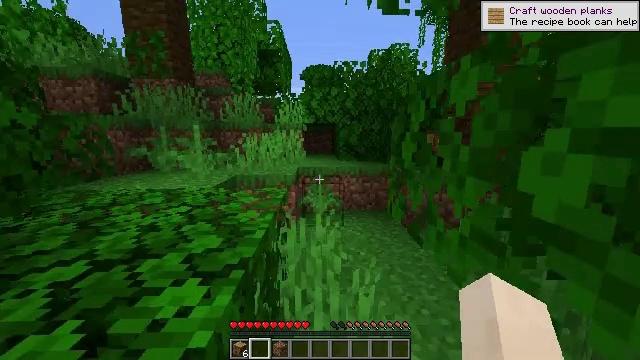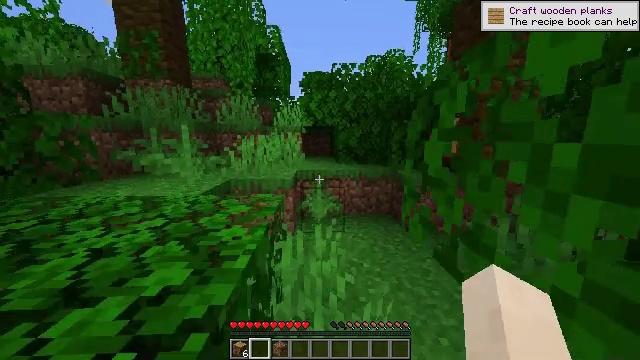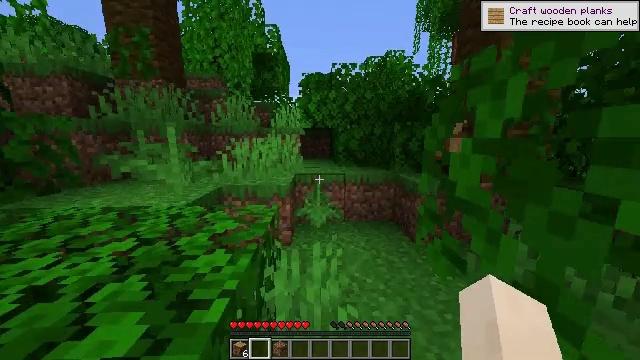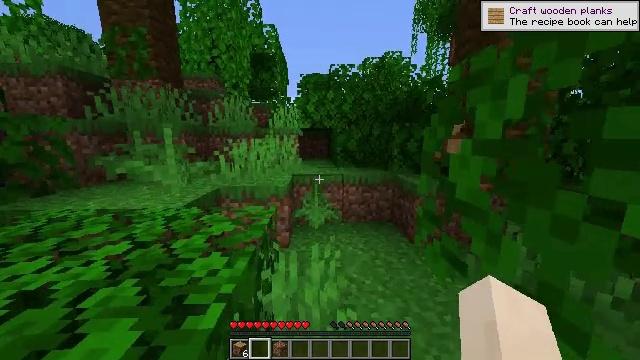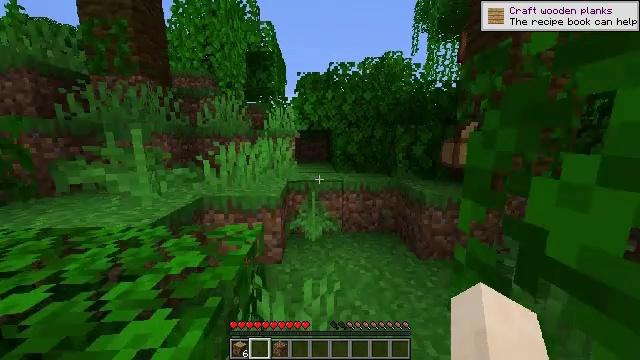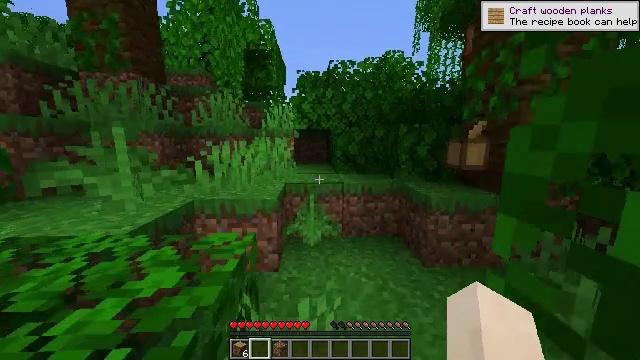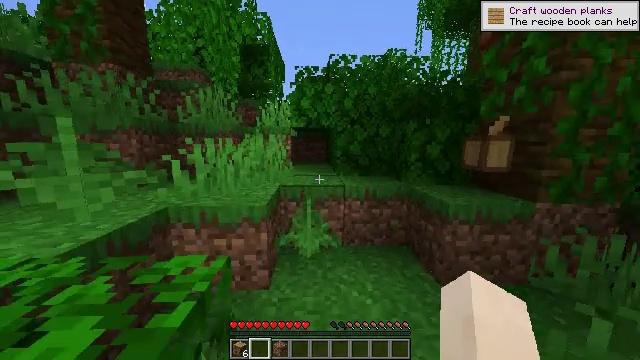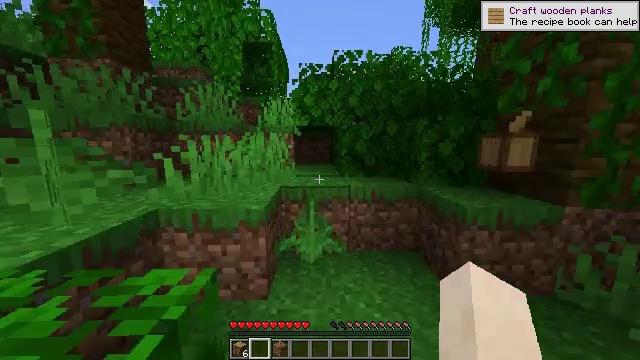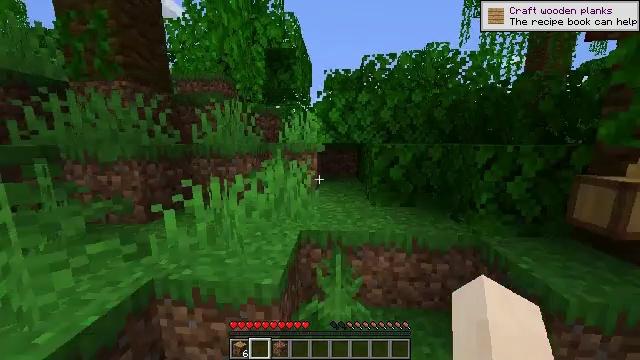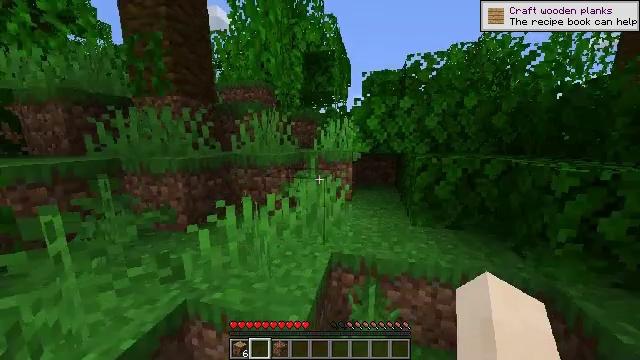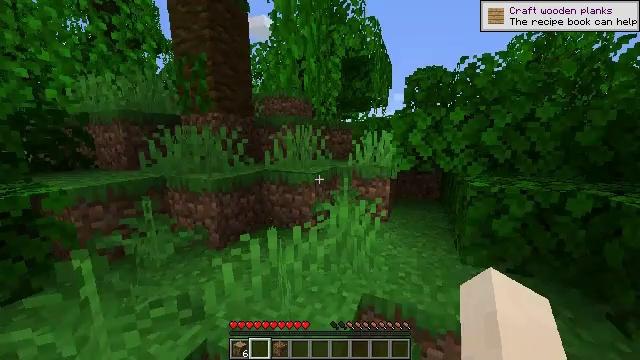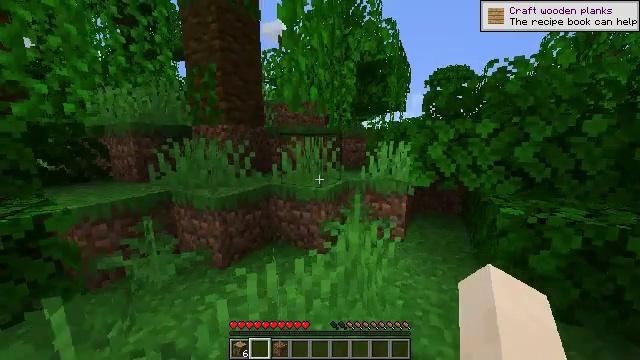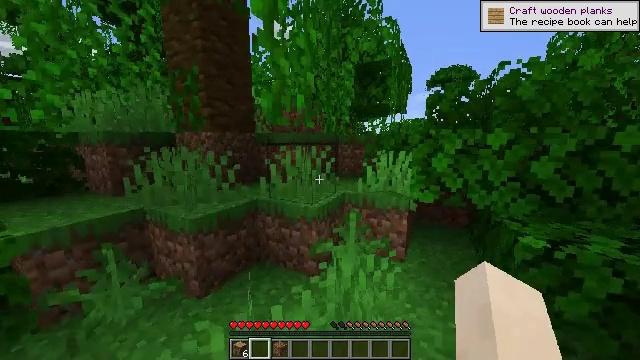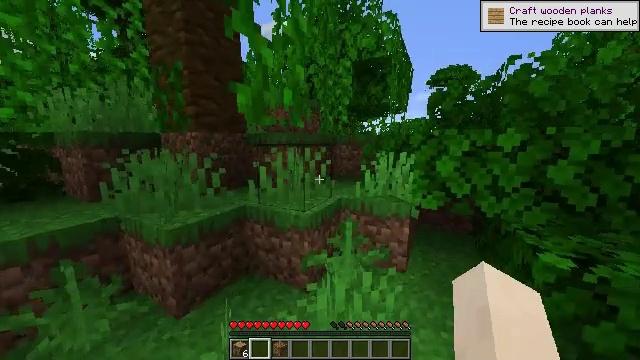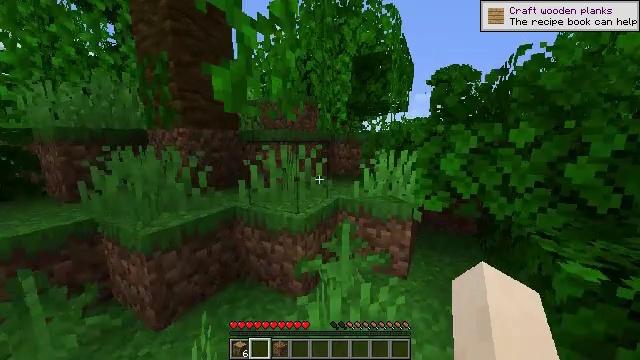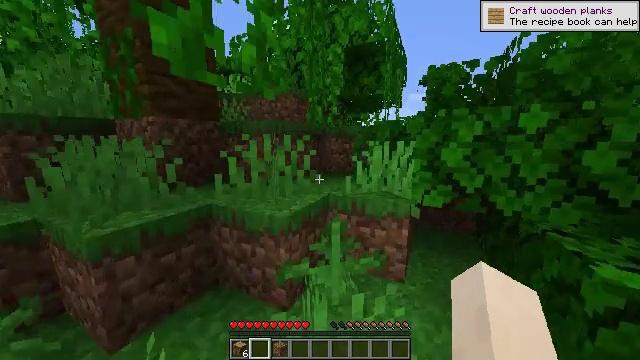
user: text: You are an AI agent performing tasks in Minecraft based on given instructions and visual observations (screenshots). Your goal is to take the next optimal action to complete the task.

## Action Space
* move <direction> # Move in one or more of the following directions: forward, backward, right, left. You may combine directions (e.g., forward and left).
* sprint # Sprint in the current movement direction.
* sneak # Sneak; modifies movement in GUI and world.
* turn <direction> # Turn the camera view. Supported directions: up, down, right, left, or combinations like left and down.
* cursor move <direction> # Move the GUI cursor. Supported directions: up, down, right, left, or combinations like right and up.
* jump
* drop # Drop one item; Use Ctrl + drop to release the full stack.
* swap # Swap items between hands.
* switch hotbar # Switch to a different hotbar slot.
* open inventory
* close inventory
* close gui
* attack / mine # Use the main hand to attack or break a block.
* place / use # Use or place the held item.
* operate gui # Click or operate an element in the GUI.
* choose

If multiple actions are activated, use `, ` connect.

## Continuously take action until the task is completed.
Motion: motion action
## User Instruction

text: Remove the tripwire from its position.
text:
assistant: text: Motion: move forward
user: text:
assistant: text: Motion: move forward
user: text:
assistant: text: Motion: move forward
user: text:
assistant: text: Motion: move forward
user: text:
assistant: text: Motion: move forward
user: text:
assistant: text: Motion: move forward
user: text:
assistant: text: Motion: move forward, turn left
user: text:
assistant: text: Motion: move forward, turn left, jump
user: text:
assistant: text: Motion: move forward, turn left, jump
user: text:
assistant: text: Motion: move forward, turn left, jump
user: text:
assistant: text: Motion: move forward, turn left, jump
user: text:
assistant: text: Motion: move forward
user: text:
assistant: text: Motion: move forward
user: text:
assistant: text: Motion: move forward
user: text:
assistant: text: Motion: move forward, turn right
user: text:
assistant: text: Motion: move forward, turn right, jump
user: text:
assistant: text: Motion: move forward, jump
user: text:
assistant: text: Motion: move forward, jump
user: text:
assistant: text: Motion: move forward, turn right, jump
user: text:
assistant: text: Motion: move forward, turn right
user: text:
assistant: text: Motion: move forward, turn right
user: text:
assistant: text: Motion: move forward, turn right
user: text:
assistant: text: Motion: move forward, turn right
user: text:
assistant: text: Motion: move forward, turn right
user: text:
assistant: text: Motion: move forward, turn right
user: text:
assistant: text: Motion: move forward, turn right, jump
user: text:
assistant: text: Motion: move forward, turn right, jump
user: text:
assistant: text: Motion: move forward, turn right, jump
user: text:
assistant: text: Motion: move forward, jump
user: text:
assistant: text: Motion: move forward